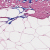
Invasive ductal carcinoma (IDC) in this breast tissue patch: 0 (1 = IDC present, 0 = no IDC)